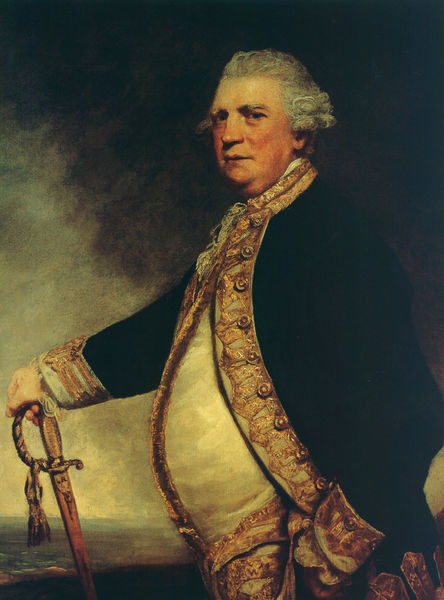
Titel: Augustus Keppel
Künstler: Sir Joshua Reynolds
Institution: Greenwich, National Maritime Museum
Schlagwörter: blau, dunkel, gemälde, mann, meer, schatten, weiß, wolken, frisur, grau, licht, mund, nase, profil, schwarz, wolke, malerei, jacke, augen, barock, kragen, bildnis, portrait, porträt, horizont, gold, haare, pose, knopf, locken, renaissance, perücke, weis, ölgemälde, könig, frack, bordüre, dick, kordel, bauch, knöpfe, jackett, sakko, weste, fett, griff, schwert, säbel, uniform, degen, offizier, herrscher, brokat, halbprofil, wams, feldherr, macht, monarch, prunk, aufschlag, weisse haare, staatsmann, goldknöpfe, 19. jahrhundert, 18. jahrhundert, gämelde